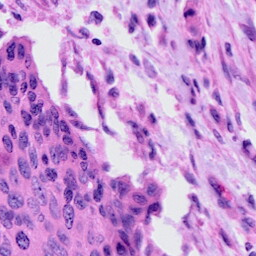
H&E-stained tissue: Cervix